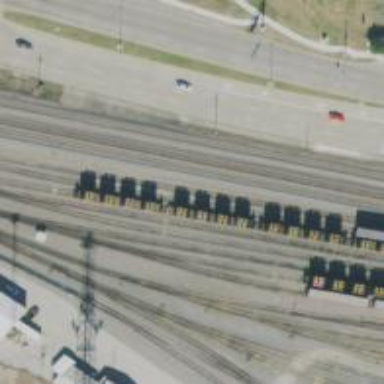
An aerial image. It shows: Abandoned railway yard.